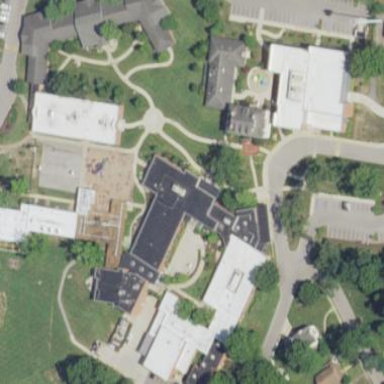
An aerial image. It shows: School.